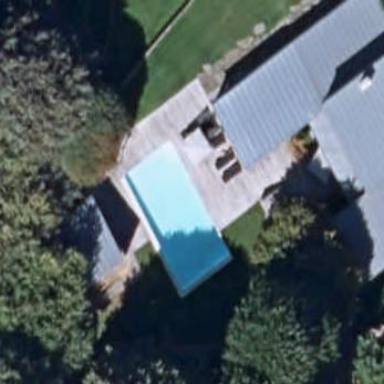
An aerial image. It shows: Swimming pool located in leisure land.